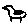
Label: bird